Field crop: maize
Growth stage: 2
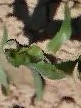
Species: maize